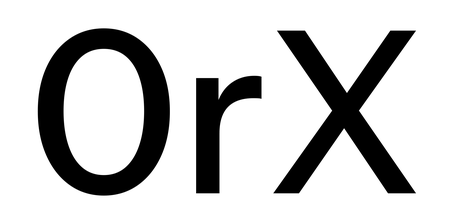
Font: InstrumentSans_Medium